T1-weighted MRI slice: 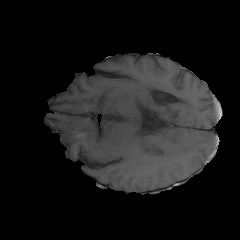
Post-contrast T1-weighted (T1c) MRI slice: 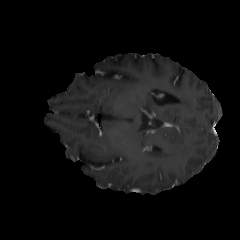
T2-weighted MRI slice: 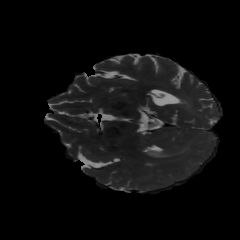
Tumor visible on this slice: yes